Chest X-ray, PA view. Patient: 53 years old, sex M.
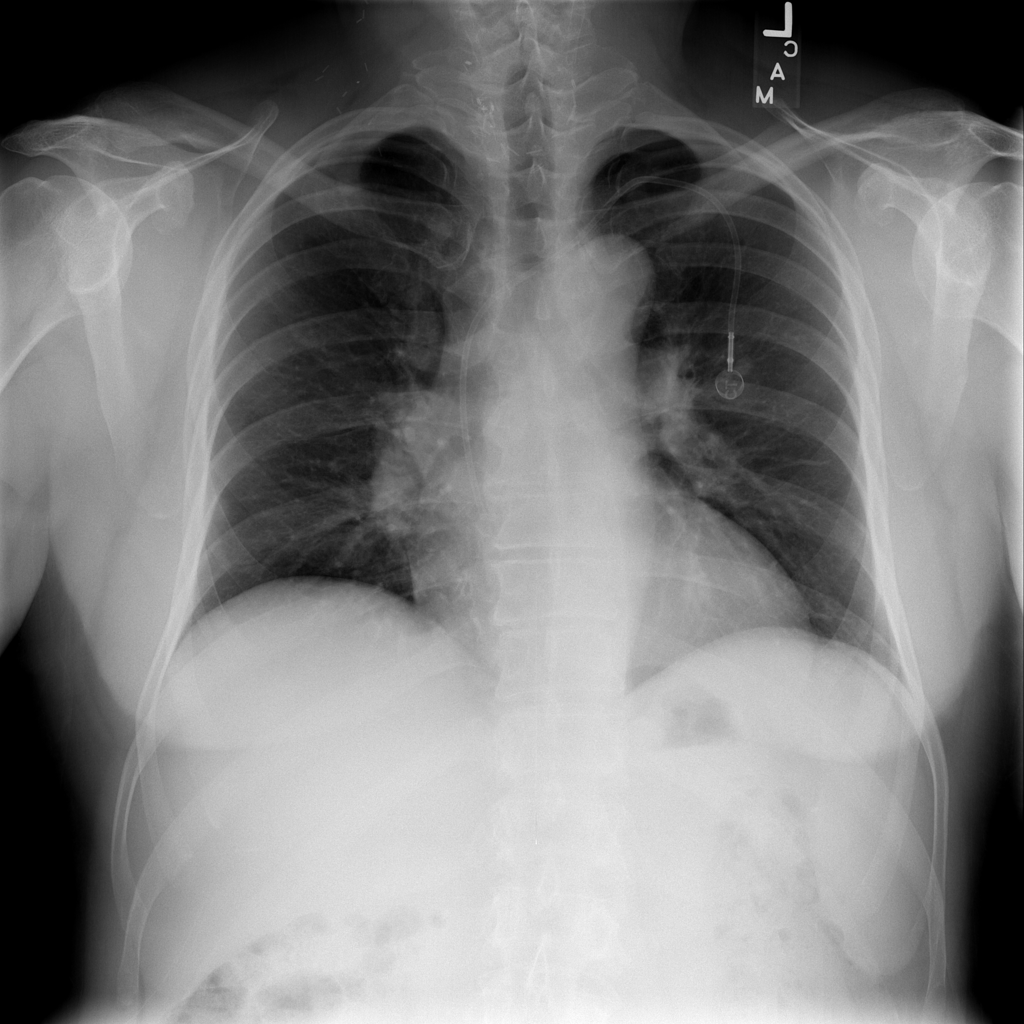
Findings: No Finding